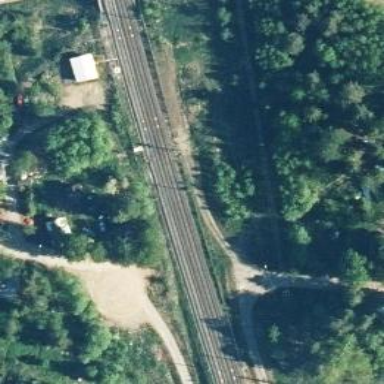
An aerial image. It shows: Railway track with continuous electrified contact lines.